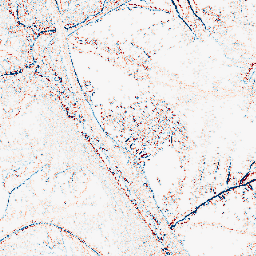
Category: edge_preserving
Decomposition family: median
Decomposition parameters: size: 3
Upsampling method: sinc_hamming
Upsampling parameters: scale: 2
kernel_size: 8
Upsampling scale: 2